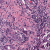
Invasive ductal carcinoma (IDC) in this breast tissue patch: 1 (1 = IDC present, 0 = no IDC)